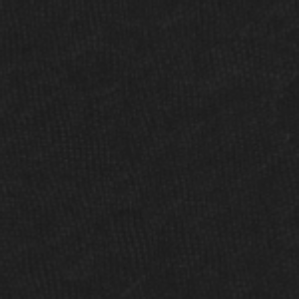
Label: frost